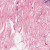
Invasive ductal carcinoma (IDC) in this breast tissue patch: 0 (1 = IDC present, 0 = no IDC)